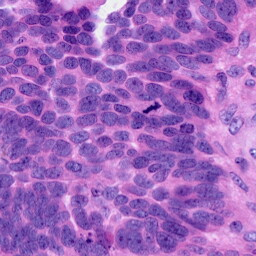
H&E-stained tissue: Ovarian